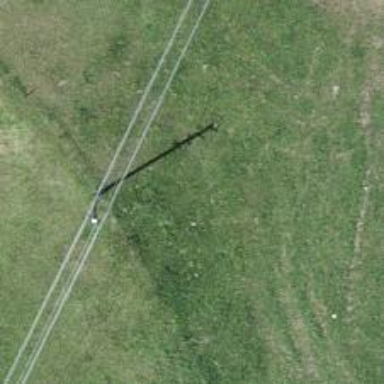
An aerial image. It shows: Power pole.